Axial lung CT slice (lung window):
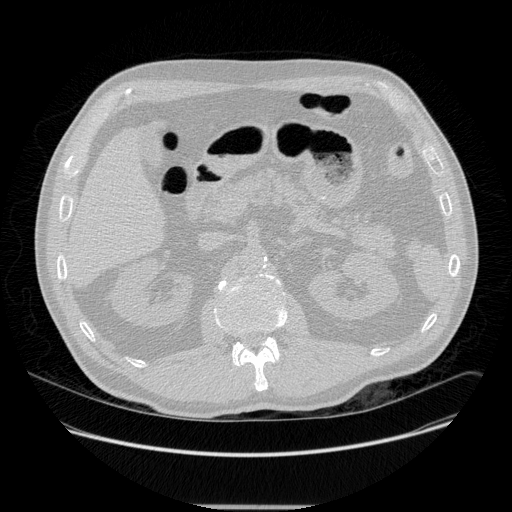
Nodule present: no